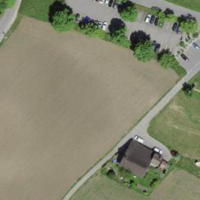
EUNIS habitat code: 25
Species observed at this site:
Fagopyrum esculentum